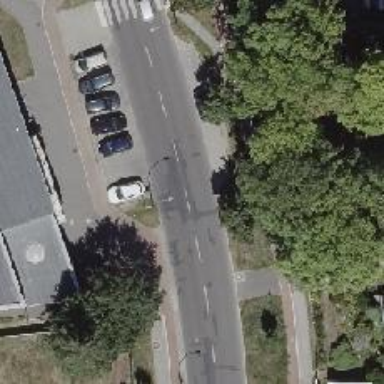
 featuring lane markings. There are sidewalks on both sides and separate cycle track."